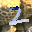
Label: 2